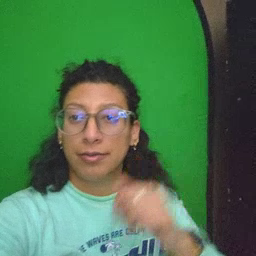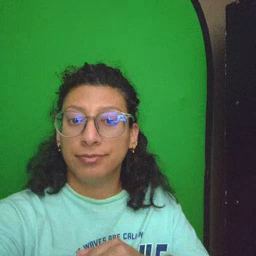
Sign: outside